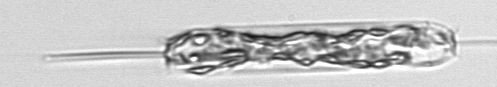
Label: Ditylum_brightwellii